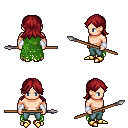
a pixel art fantasy rpg character, male body template, human, light skin, green tattered cape, teal pants, brunette loose hair, white cloth bracers, gold boots, spear, four views (front, back, left, right), 2x2 character sprite sheet, small pixel art, hard edges, no anti-aliasing